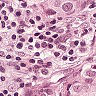
Metastatic tissue present: yes